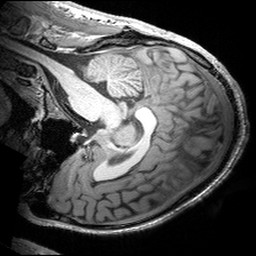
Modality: T1w
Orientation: sagittal
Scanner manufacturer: siemens
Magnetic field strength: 3 T
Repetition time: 2.53 s
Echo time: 0.00299 s